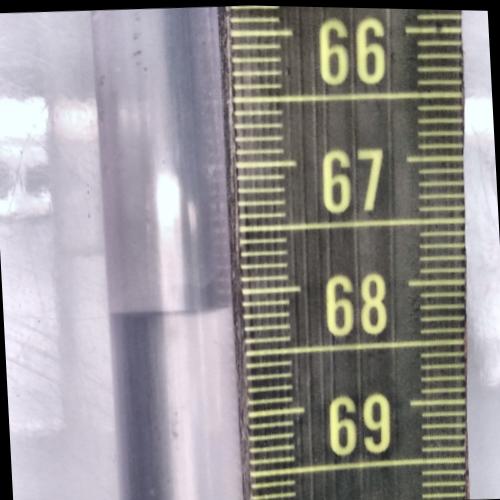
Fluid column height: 68.1 cm